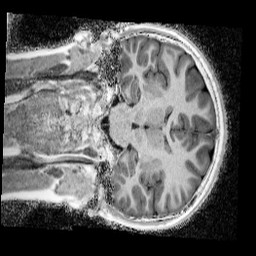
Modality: UNIT1_denoised
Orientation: coronal
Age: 13
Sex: male
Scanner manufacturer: siemens
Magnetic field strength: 3 T
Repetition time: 4 s
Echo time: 0.00299 s